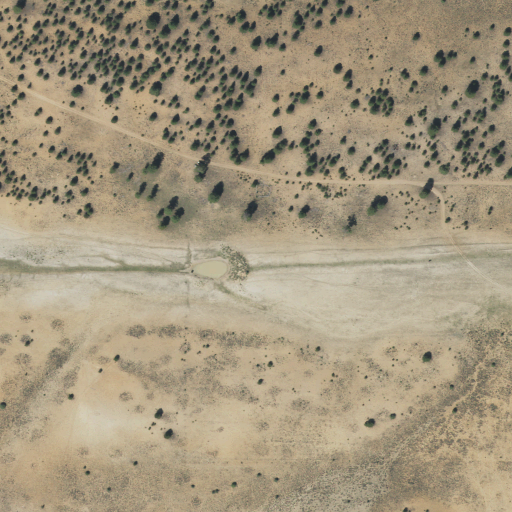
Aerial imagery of valley in Utah named Gussie Draw containing shrub, grassland, and evergreen forest